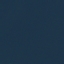
Label: SeaLake